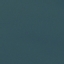
Land use / land cover: SeaLake